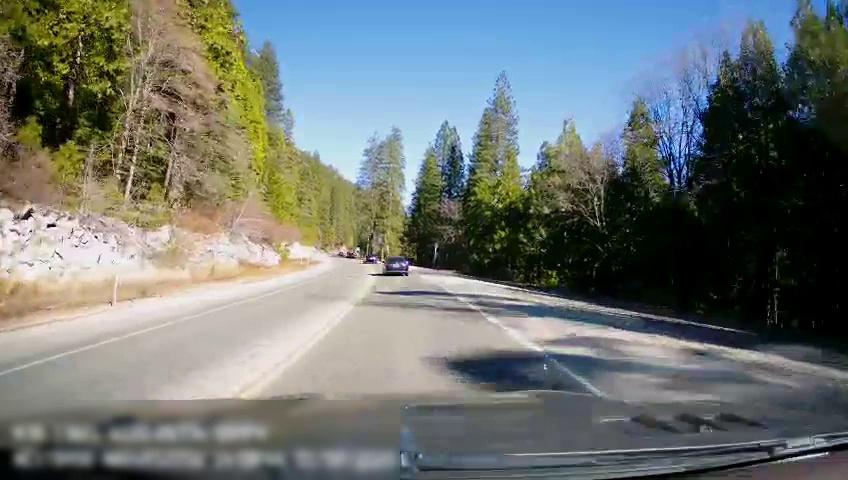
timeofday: Day
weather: Sunny
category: Drivable Space
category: Vehicles | Car
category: Vehicles | Car
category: Lanes | Opposite Lane
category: Lanes | Opposite Lane
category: Lanes | Current Lane
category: Lanes | Current Lane